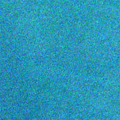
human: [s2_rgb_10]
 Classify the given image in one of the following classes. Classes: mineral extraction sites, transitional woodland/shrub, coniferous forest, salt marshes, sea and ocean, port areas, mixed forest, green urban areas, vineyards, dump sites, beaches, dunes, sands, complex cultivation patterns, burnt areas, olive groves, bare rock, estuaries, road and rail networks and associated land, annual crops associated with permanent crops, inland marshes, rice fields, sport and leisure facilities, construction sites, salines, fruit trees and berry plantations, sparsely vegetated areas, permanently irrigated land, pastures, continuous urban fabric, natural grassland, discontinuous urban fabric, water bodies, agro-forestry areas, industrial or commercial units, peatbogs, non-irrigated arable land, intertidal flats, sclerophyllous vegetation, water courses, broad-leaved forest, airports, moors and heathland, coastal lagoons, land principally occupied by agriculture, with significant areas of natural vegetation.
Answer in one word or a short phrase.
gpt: sea and ocean